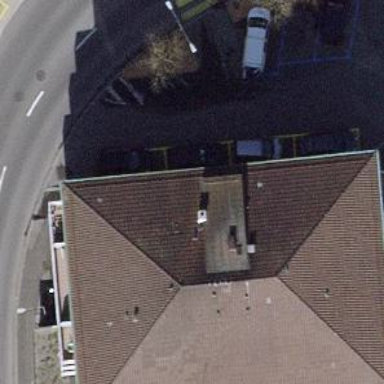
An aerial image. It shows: Restaurant.